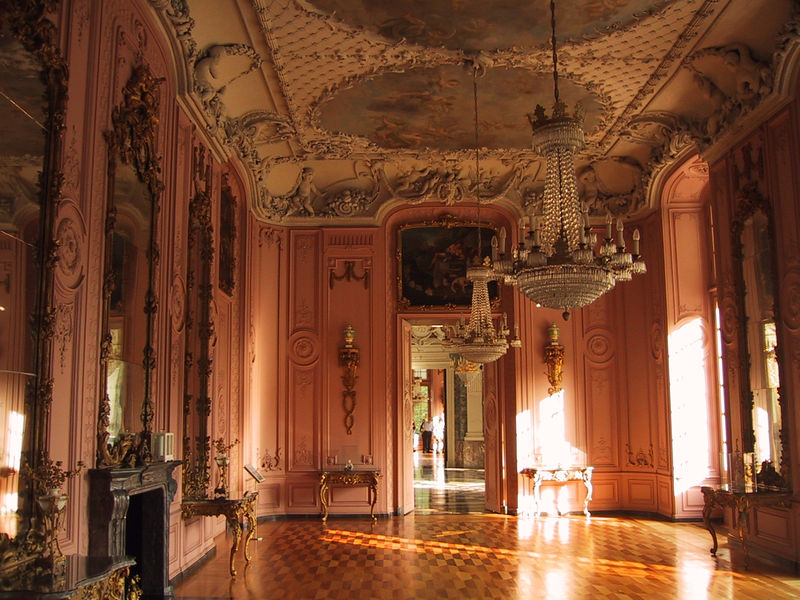
Titel: Westlicher Gartensaal in Schloß Benrath
Standort: Düsseldorf, Schloß Benrath (EU - D - NRW)
Schlagwörter: gemälde, fenster, licht, raum, tische, tür, rot, schloss, spiegel, sonne, boden, decke, kamin, farbig, türen, parkett, saal, ornamente, kronleuchter, leuchter, lüster, stuck, foto, eingang, sims, fresken, deckengemälde